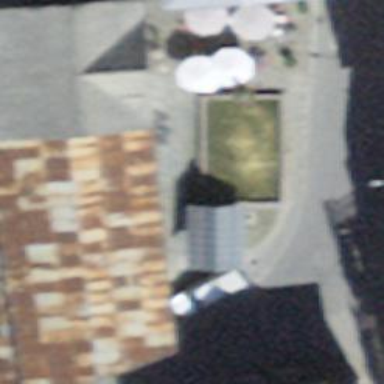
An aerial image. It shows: Attraction featuring fountain.